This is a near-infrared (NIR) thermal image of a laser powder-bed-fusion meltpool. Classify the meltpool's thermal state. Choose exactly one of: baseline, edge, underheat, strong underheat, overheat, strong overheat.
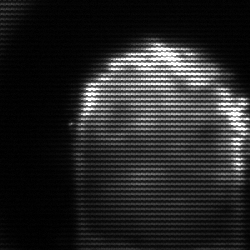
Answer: baseline